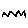
Label: zigzag